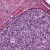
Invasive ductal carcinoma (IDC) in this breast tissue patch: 0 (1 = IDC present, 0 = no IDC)